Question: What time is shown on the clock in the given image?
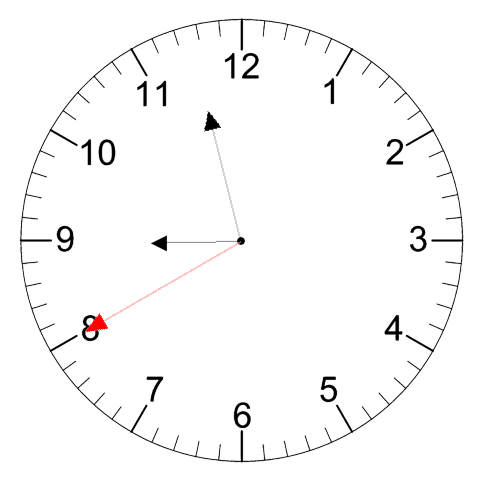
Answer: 08:57:40